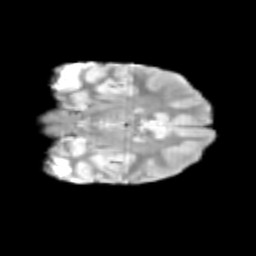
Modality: T2w
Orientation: coronal
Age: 9
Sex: female
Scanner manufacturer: siemens
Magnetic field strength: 3 T
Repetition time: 3.8 s
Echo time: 0.07 s